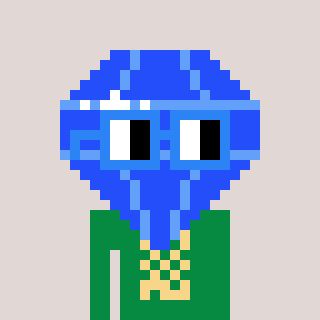
a pixel art character with square blue glasses, a blue diamond-shaped head and a green-colored body on a warm background